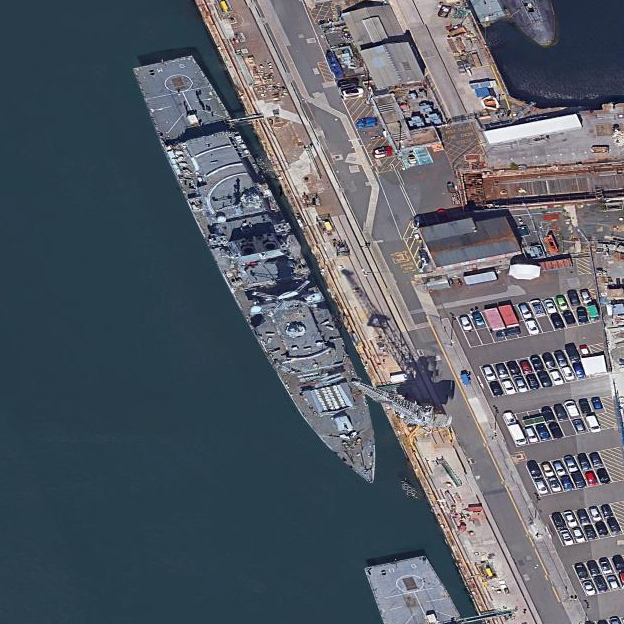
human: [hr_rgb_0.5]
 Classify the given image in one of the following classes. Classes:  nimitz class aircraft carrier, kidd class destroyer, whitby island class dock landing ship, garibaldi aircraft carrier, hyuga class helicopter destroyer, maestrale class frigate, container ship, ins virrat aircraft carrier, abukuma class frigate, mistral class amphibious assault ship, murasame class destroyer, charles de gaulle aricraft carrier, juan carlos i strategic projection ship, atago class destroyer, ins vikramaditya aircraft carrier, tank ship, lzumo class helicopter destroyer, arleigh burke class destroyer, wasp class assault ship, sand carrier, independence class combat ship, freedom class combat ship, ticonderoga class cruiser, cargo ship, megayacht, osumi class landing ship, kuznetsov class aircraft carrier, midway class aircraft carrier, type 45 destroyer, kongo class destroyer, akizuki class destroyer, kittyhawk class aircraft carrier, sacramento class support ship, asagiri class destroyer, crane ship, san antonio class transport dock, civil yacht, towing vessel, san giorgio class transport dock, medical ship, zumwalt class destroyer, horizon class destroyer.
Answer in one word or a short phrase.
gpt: Type 45 destroyer